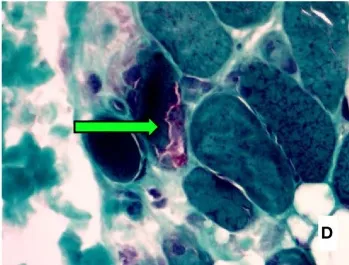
Rimmed vacuoles (Gomori trichrome stain).
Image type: pathology (methenamine_silver)